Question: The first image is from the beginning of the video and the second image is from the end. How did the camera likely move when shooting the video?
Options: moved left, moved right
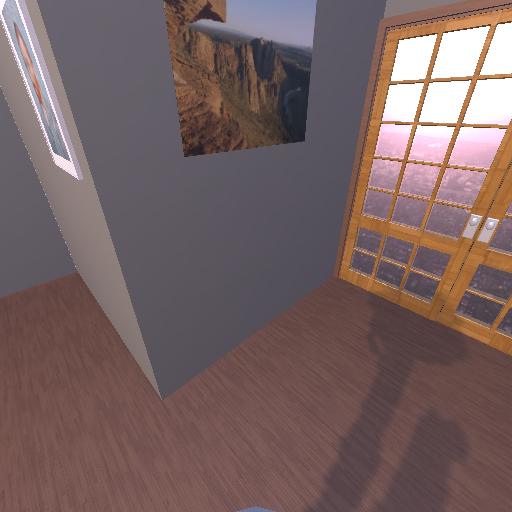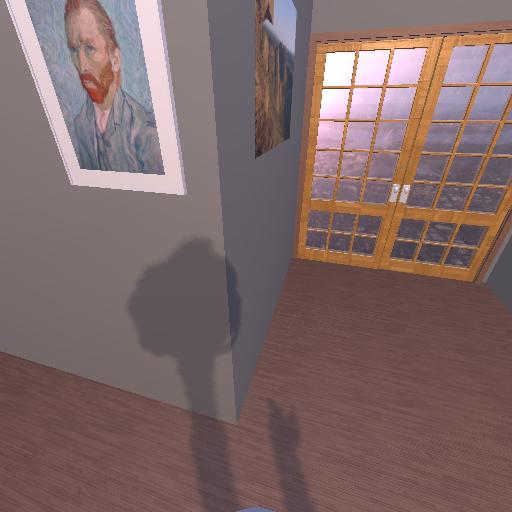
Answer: moved left